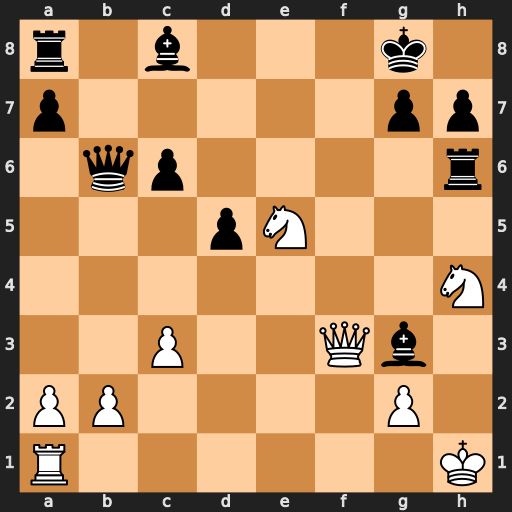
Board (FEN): r1b3k1/p5pp/1qp4r/3pN3/7N/2P2Qb1/PP4P1/R6K
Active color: w
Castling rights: -
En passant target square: -
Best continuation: Qf7+ Kh8 Qf8#